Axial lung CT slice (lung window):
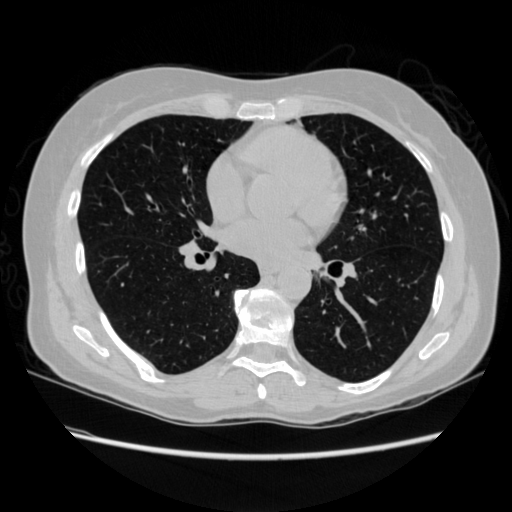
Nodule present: no